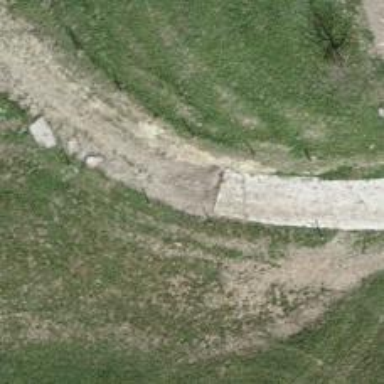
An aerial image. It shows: Unpaved track with grade 3 surface.